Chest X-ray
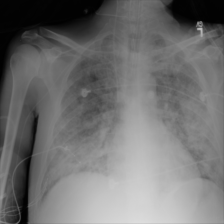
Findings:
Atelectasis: negative
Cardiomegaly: negative
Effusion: negative
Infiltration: negative
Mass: negative
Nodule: negative
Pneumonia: negative
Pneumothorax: negative
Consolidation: negative
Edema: negative
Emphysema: negative
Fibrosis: negative
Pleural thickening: negative
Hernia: negative